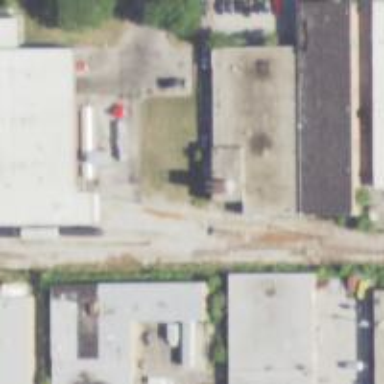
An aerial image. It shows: Rail spur service.